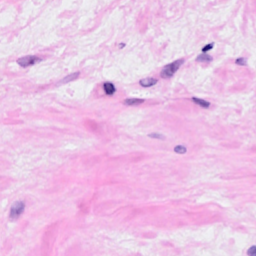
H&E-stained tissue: Breast